Question: I have been working on a table in a mysql database being hold locally on a wamp server I am using the phpmyadmin area with in wamp to run the querys. I am trying to get the data to do the following:
Can anyone help I have a table with a number of records for plants. A plant can have a number of names the table shows this as different records. The table is called new_plantsname
'''
plantid name
1 tree
1 rose
2 bush
3 tree
3 bush
3 rose
'''
this continues for over 3000 records
what i want is it to combined records with same plantid and show the different names in different columns:
'''
plantid name1 name2 name3 ...
1 tree rose NULL
2 shrub NULL NULL
3 tree rose bush
'''
etc
From a glance I believe a plant has no more than 4 names.
Can one help me the query to do this. I also want to save results to a new table
Someone has given me the following for the answer:
'''
select plantid,
max(case when nameRn = 'name1' then name end) Name1,
max(case when nameRn = 'name2' then name end) Name2,
max(case when nameRn = 'name3' then name end) Name3,
max(case when nameRn = 'name4' then name end) Name4
from
(
select plantid, name,
concat('name', @num := if(@plantid = 'plantid', @num + 1, 1)) as nameRn,
@plantid := 'plantid' as dummy
from
(
select plantid, name, @rn:=@rn+1 overall_row_num
from yourtable, (SELECT @rn:=0) r
) x
order by plantid, overall_row_num
) src
group by plantid;
'''
This seem to work while no errors but it didnt combine the records it only kept the name of the first record with the id not the rest.
DATA USED:
'''
plantid name
1 tree
1 rose
2 tree
3 rose
3 bush
3 rose
'''
RESULTS:

Can anyone help
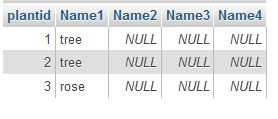
Answer: The problem is that MySQL does not have a good way of enumerating rows. The use of the constant is not guaranteed to work, alas, according to the MySQL documentation. It often does work, but it can also be problematic.
I would suggest that you concatenate the names together into a single field. The result would look like:
'''
1 tree,rose
2 tree
3 tree,bush,rose
'''
Using the SQL:
'''
select plantid, group_concat(name separator ',')
from t
group by plantid
'''
If you really wanted the names in separate columns, two options come to mind. One is to use the results from above and then parse the result into separate strings. The other alternative is to use a self-join and aggregation to calculate a sequential number, like this:
'''
select p.plantid, p.name, count(*) as seqnum
from t p left outer join
t pprev
on p.plantid = pprev.plantid and
p.name >= pprev.name
group by p.plantid, p.name
'''
And use this as the subquery.